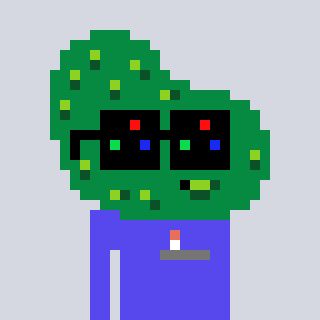
a pixel art character with square black sunglasses, a pickle-shaped head and a computerblue-colored body on a cool background